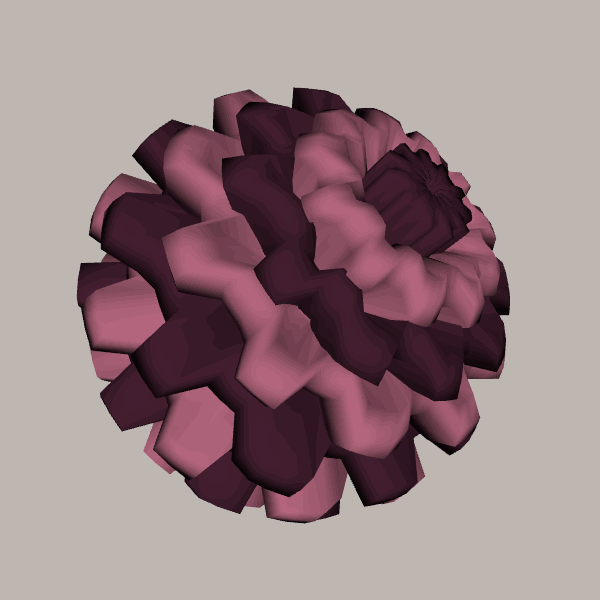
Background: light